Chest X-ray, AP view. Patient: 4 years old, sex M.
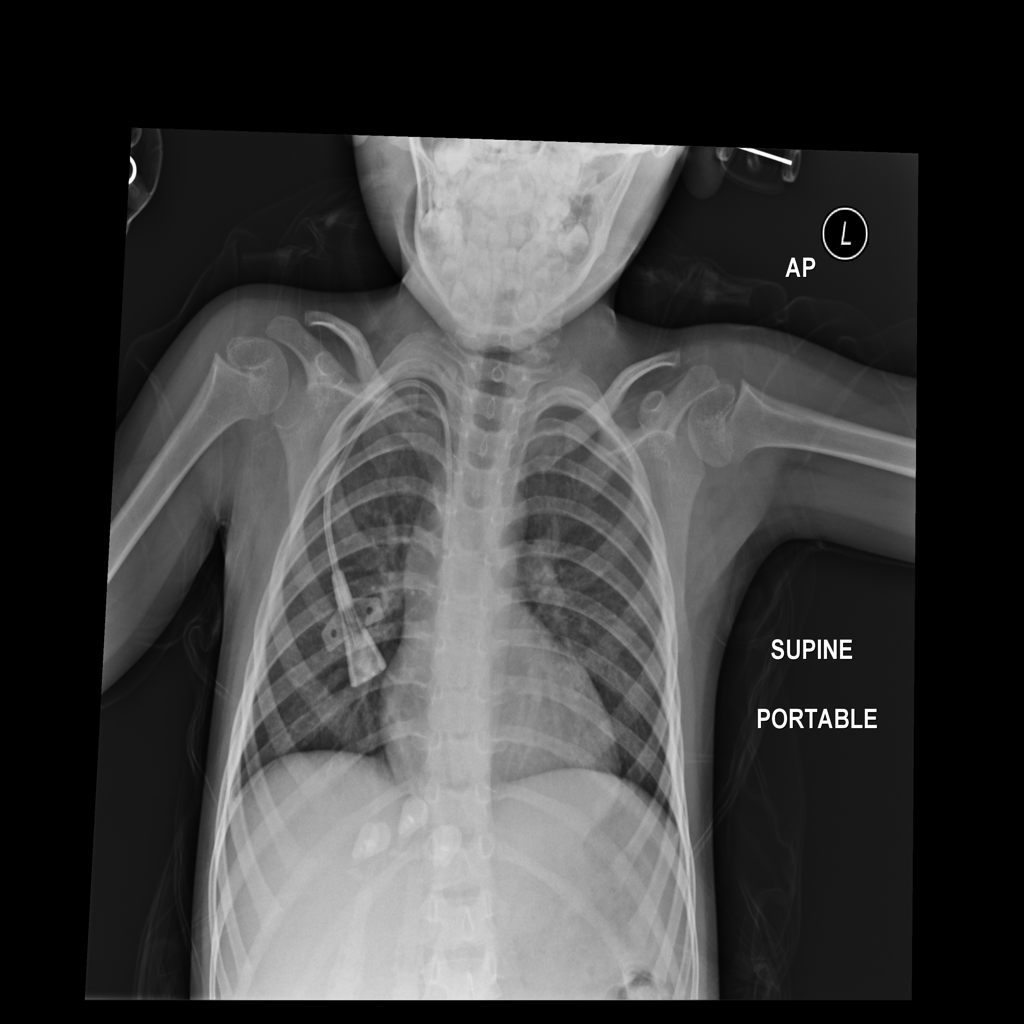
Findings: No Finding